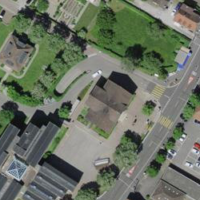
EUNIS habitat code: 54
Species observed at this site:
Sambucus racemosa
Veronica filiformis